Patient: sex M, age 42
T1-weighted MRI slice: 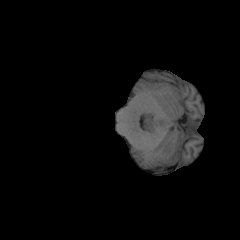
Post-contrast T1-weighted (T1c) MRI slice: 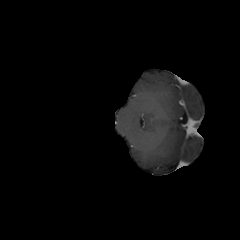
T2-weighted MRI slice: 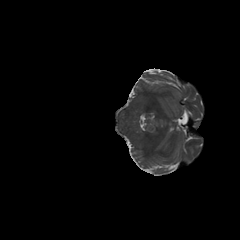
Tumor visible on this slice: no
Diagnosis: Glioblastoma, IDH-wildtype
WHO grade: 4